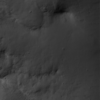
Label: not_dusty